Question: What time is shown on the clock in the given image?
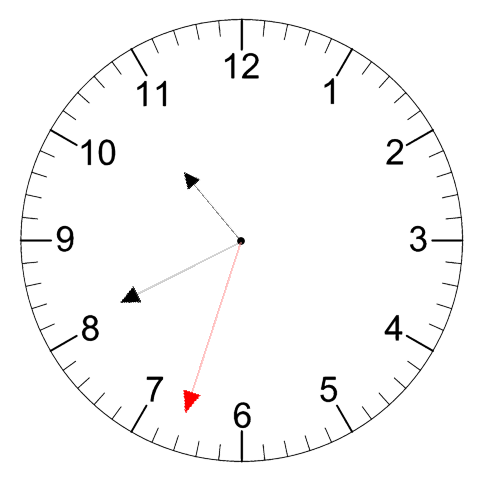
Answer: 10:40:33